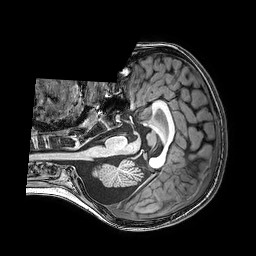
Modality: T1w
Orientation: axial
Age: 7
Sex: male
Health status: healthy